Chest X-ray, PA view. Patient: 45 years old, sex F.
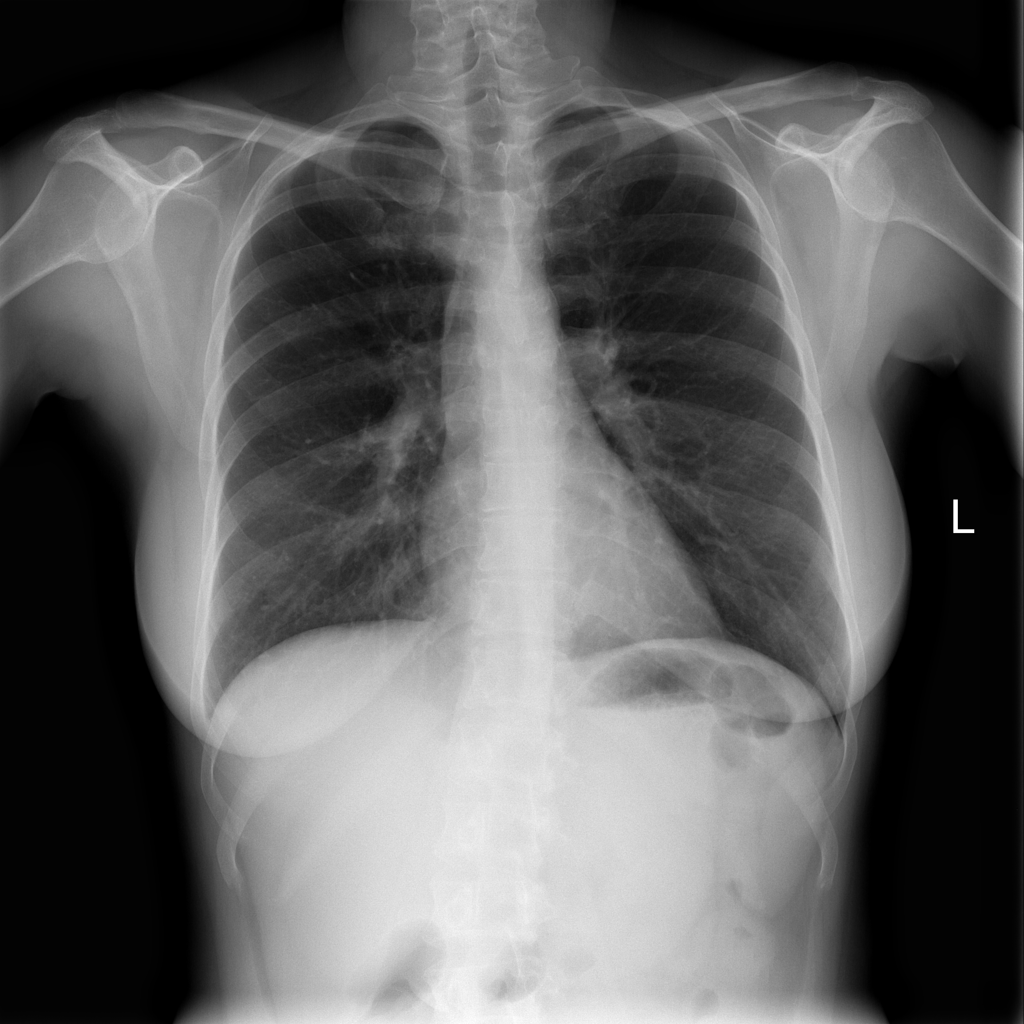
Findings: No Finding